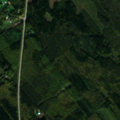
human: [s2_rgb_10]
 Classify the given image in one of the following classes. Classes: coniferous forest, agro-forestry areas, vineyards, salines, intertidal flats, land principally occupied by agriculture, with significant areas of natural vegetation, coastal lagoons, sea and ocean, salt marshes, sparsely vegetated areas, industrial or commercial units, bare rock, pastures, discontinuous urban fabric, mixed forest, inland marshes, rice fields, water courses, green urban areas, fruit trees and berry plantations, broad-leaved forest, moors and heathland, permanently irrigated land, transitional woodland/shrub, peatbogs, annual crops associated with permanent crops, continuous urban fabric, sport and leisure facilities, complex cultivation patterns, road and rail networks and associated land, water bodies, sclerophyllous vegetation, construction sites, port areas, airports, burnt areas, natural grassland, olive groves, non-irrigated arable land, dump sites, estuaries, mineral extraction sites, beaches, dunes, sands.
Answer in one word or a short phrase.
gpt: broad-leaved forest, mixed forest, transitional woodland/shrub